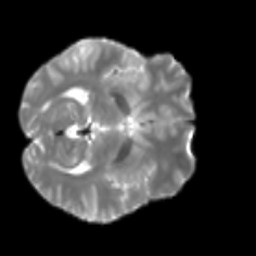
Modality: T2w
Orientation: axial
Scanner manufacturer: siemens
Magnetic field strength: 3 T
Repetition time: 4 s
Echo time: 0.0594 s